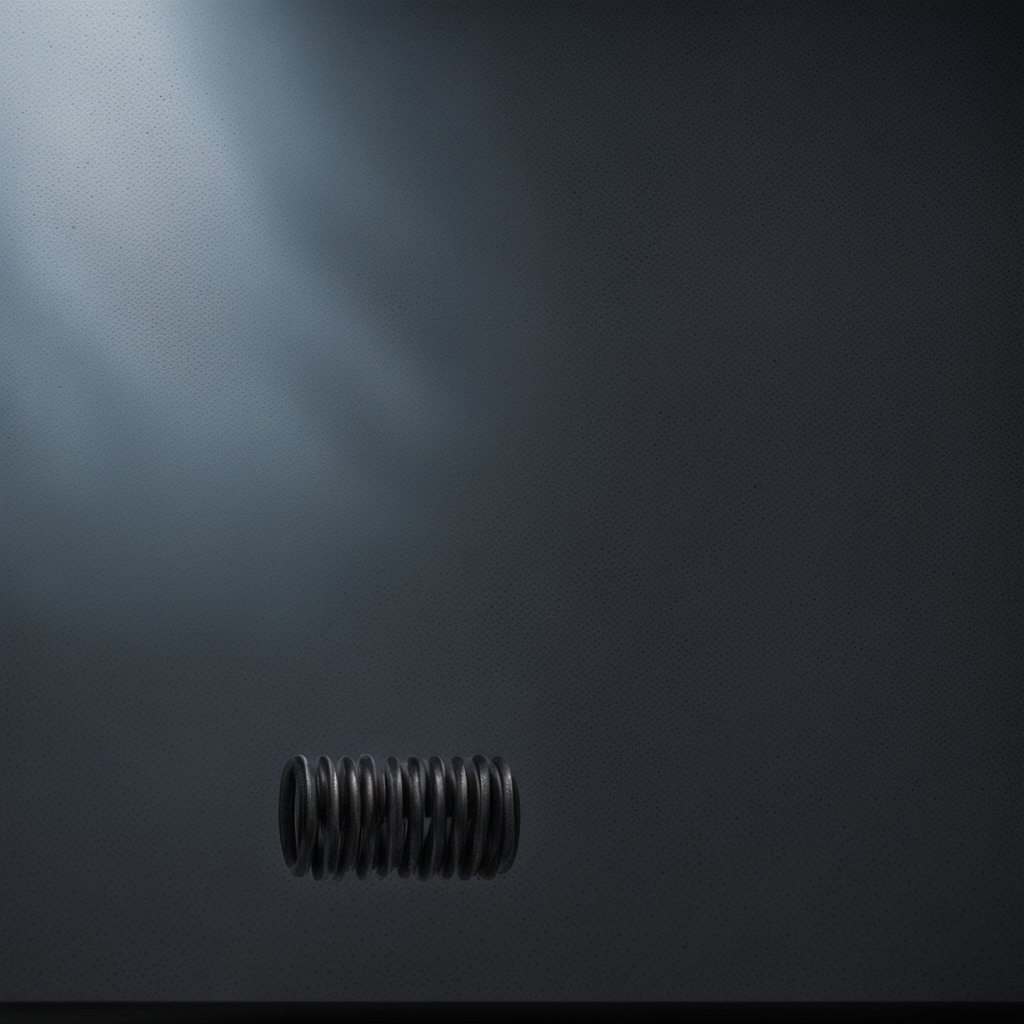
A coiled metal spring lies on the clean granite table inside a workshop at night.